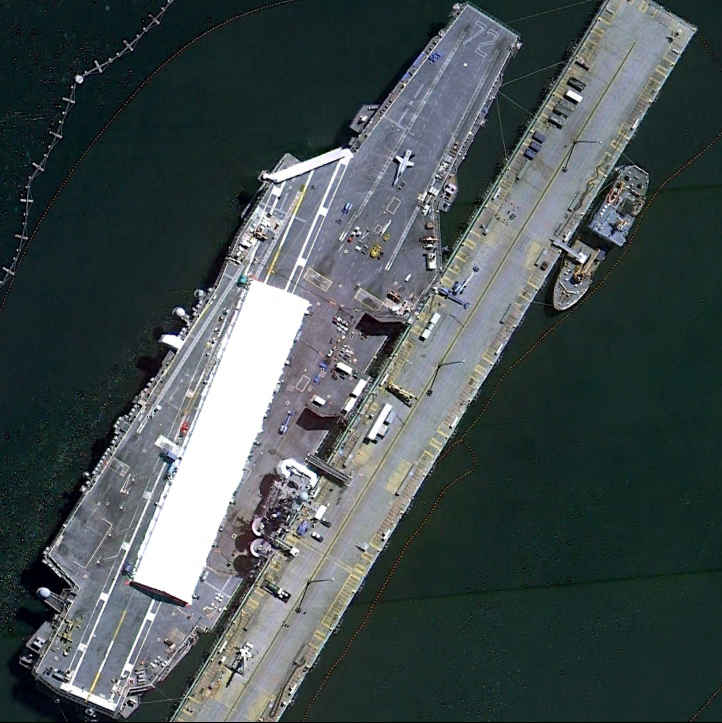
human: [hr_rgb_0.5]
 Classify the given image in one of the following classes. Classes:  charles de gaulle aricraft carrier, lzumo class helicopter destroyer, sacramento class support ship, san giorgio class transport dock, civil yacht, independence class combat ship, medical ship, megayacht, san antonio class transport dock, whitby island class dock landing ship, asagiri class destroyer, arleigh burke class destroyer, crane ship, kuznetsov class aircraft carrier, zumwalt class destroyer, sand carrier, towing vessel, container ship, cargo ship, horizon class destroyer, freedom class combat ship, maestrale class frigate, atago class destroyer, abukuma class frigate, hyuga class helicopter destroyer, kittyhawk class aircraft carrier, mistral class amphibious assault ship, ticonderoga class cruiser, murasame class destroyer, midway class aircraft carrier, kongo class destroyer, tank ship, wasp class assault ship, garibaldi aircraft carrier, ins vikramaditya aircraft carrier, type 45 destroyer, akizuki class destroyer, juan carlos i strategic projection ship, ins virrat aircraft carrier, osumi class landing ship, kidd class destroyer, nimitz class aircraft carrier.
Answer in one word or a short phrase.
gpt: Nimitz class aircraft carrier